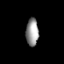
Tissue: prostate
Cell type: Fibroblasts
Senescence score: 0.7499
Nuclear area (px): 339
Mean DAPI intensity: 149.835